Question: I just want to select the max value from each column, so the dimension of the result will be same as the amount of column.

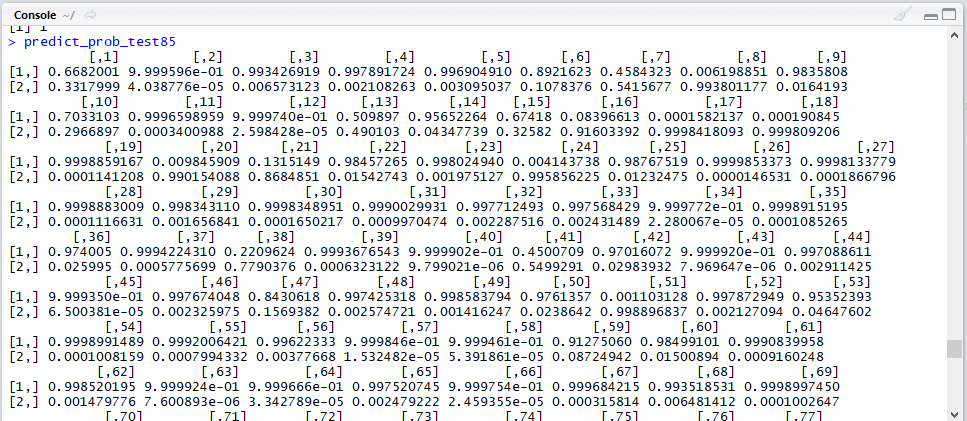
Answer: you can use 'apply(MY_DATA, 2, max)'
for example with 'mtcars' a default dataset build into R
'''
> apply(mtcars,2, max)
mpg cyl disp hp drat wt qsec vs am gear carb
33.900 8.000 472.000 335.000 4.930 5.424 22.900 1.000 1.000 5.000 8.000
'''
The 'apply' function applies a function row-by-row ('1') or column-by-column ('2'). Here I'm applying a function that returns the maximum on a column-by-column basis.